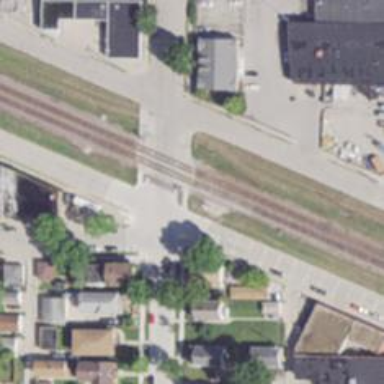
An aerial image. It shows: Railway crossing.